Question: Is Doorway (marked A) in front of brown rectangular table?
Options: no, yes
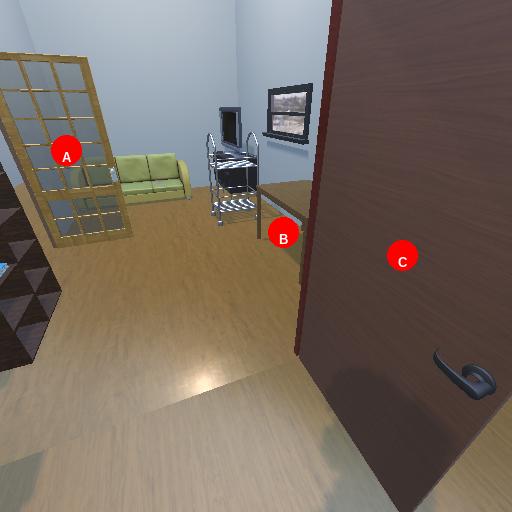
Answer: no